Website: lowes
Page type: customer-info-address
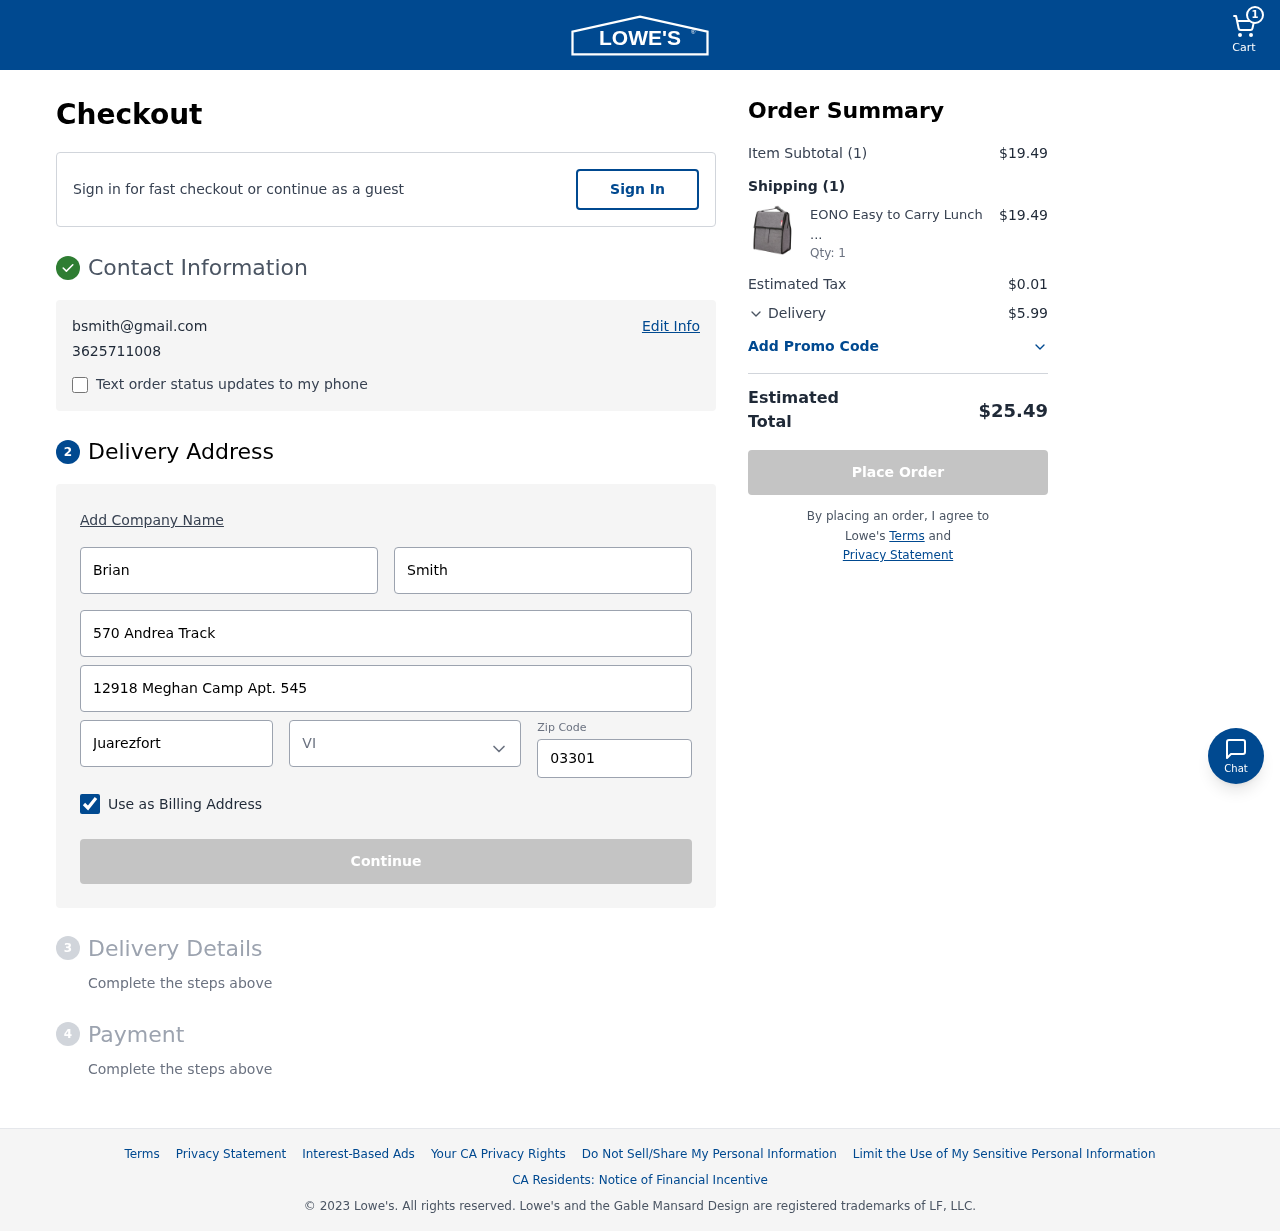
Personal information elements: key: PII_CITY
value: Juarezfort
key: PII_EMAIL
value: bsmith@gmail.com
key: PII_FIRSTNAME
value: Brian
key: PII_LASTNAME
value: Smith
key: PII_PHONE
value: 3625711008
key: PII_POSTCODE
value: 03301
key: PII_STATE
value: VI
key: PII_STREET
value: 570 Andrea Track
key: PII_STREET2
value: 12918 Meghan Camp Apt. 545
Product elements: key: PRODUCT1_NAME
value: EONO Easy to Carry Lunch Bag with ice Pack
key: PRODUCT1_QUANTITY
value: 1
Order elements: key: ORDER_NUM_ITEMS
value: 1
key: ORDER_SUBTOTAL
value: $19.49
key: ORDER_NUM_ITEMS2
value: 1
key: ORDER_SUBTOTAL2
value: $19.49
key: ORDER_TAX
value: $0.01
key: ORDER_SHIPPING_COST
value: $5.99
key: ORDER_TOTAL
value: $25.49